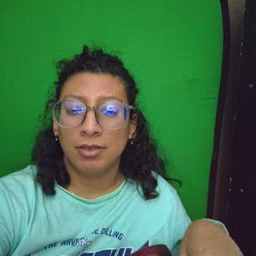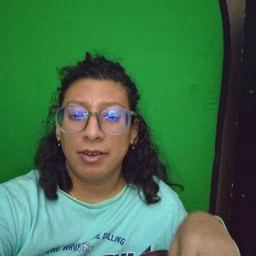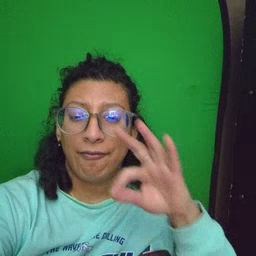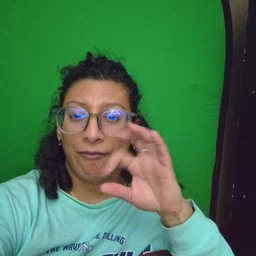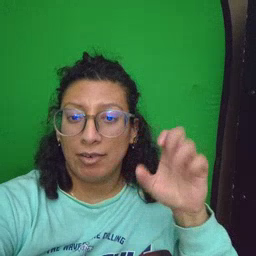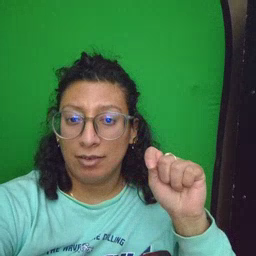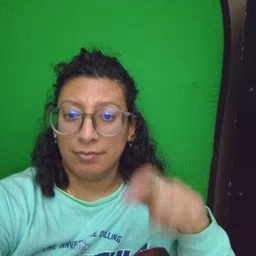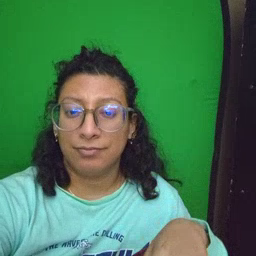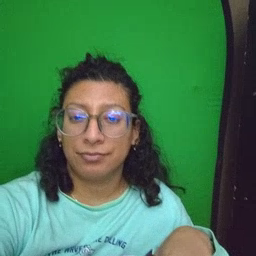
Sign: feet